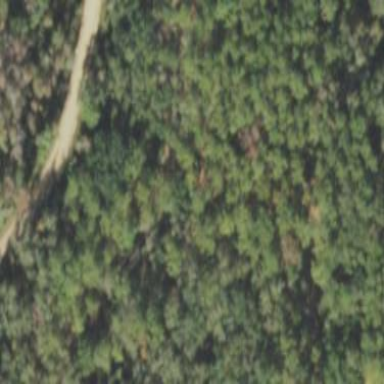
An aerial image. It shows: Woodland with needle-leaved trees.